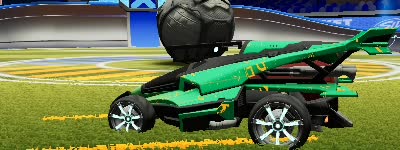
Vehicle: aftershock